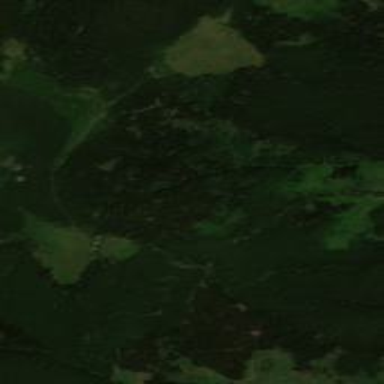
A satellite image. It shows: Mixed woodland area with variety of trees.